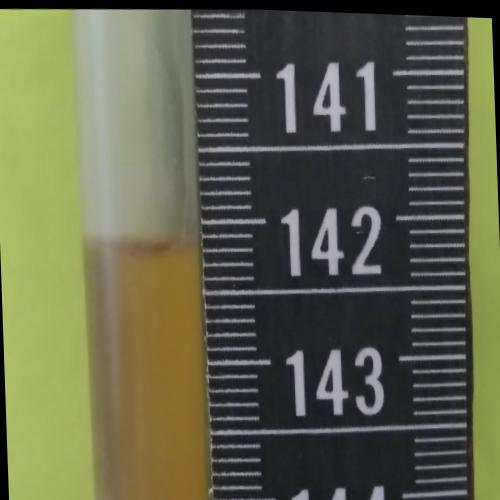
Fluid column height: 142.2 cm